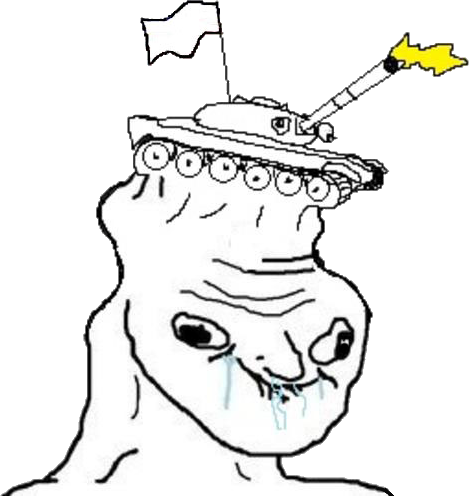
Label: 5_Brainlet